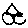
Label: triangle